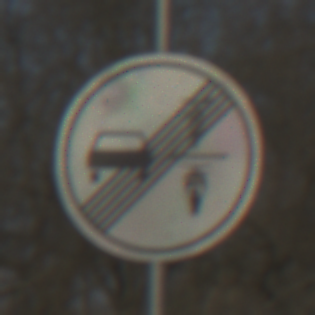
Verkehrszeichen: EndeVerbotUeberholenEinspurigeFahrzeuge
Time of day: MorningAfternoon
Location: Outdoor (Suburban)
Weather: PartlyCloudy
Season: NotSpecified
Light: Natural